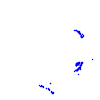
Particle: pion